Question: [EDIT]
I'm looking for a solution without javascript, and without medias queries (user can change the container size).
[/EDIT]
I need to create a grid of items.
1. The container has a flexible width.
2. The grid is always centered
3. Items inside the grid need to be left aligned
Pretty simple, but I can't find the solution !!
Here is an image that present what I need:

And here is a jsfiddle : <URL>
HTML :
'''
<div class="container">
<div class="grid">
<a href="#"></a>
<a href="#"></a>
<a href="#"></a>
<a href="#"></a>
<a href="#"></a>
<a href="#"></a>
<a href="#"></a>
</div>
</div>
'''
CSS :
'''
.container {
width: 100%;
background-color:#CCC;
text-align: center;
}
.grid {
background-color:#999;
display: inline-block;
text-align: left;
}
a {
display:inline-block;
height: 100px;
width: 100px;
background-color:#000;
margin: 5px;
}
'''
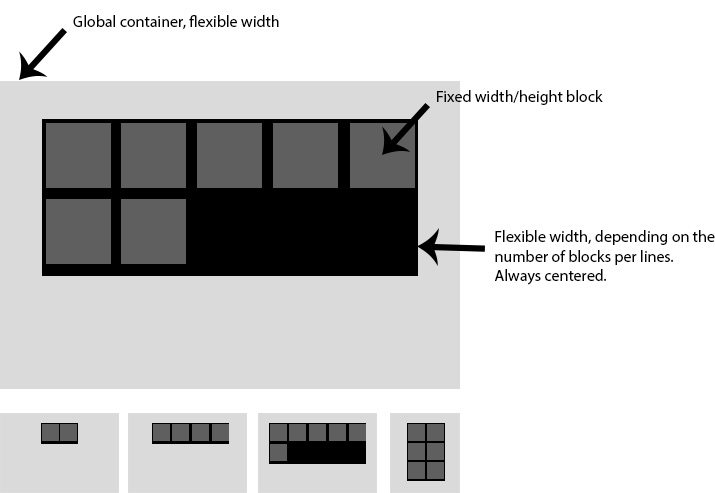
Answer: Given that you don't want to use JavaScript or media queries, this is tough to achieve exactly the way you want. The problem lies in the fact that you're setting exact heights and widths of your blocks within the grid. I'll explain more:
<URL>
CSS (keeping HTML the same)
'''
.container{
width: 100%;
height:100%;
background-color:#CCC;
text-align:center;
}
.grid{
background-color:#999;
display: inline-block;
position:relative;
width: 80%;
border:1px solid black;
}
.grid a{
display:inline-block;
height: 100px;
width: 100px;
background-color:#000;
margin: 5px;
float:left;
}
.ghost{clear: both;}
'''
If you look at the fiddle, it works the way you described...until you resize the window. That's because the blocks in the grid can't float until there's enough space for them to do so, which leaves you with an "incorrectly" (to you) sized block.
If the left alignment standard can be dropped, you get a much more pleasant experience as far as centered content is concerned as <URL>. Simply comment out the float in the CSS above to see what I mean.
Otherwise, the link <URL> gave above is probably the best option.